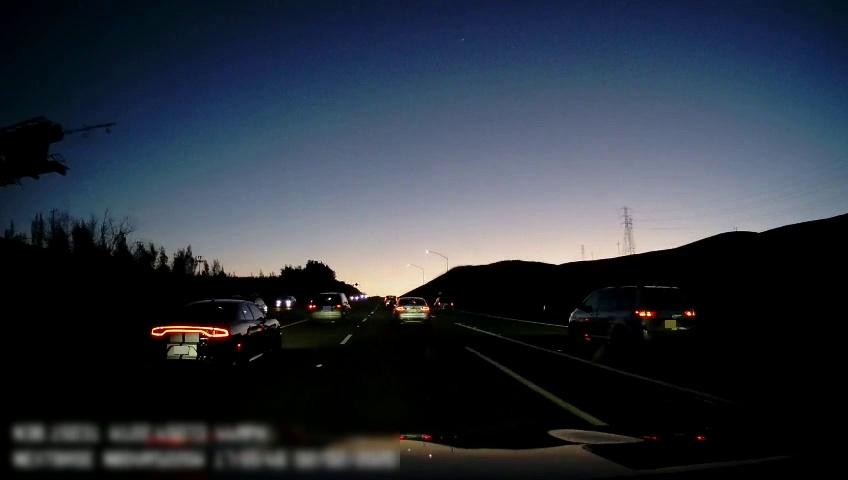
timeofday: Dusk/Dawn/Twilight
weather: Other
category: Drivable Space
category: Drivable Space
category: Vehicles | Car
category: Vehicles | Car
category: Vehicles | Car
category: Vehicles | Car
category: Vehicles | SUV
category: Vehicles | Car
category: Vehicles | Car
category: Vehicles | Van
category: Lanes | Alternate Lane
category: Lanes | Current Lane
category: Lanes | Current Lane
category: Lanes | Alternate Lane
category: Lanes | Alternate Lane